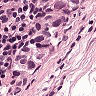
Metastatic tissue present: yes